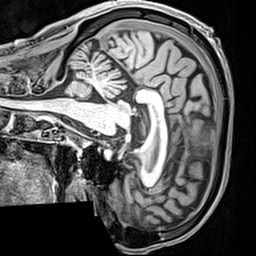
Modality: T1w
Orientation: sagittal
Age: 70
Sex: male
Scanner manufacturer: siemens
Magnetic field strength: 3 T
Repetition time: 2.4 s
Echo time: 0.0022 s